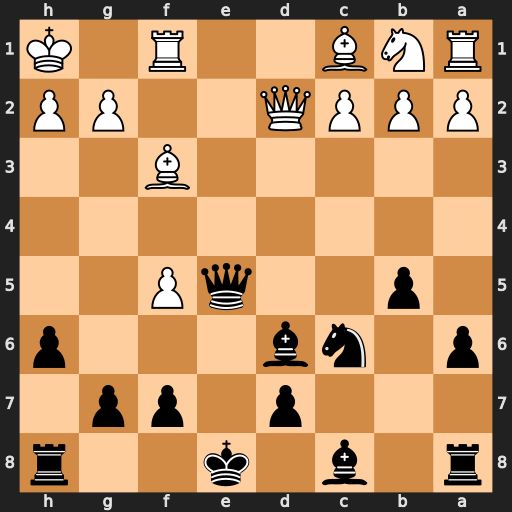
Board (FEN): r1b1k2r/3p1pp1/p1nb3p/1p2qP2/8/5B2/PPPQ2PP/RNB2R1K
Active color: b
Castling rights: kq
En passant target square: -
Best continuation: Qxh2#